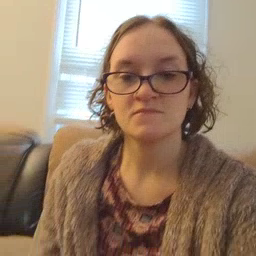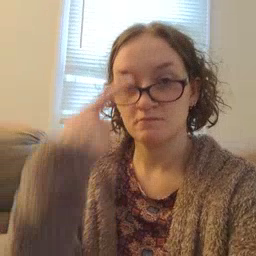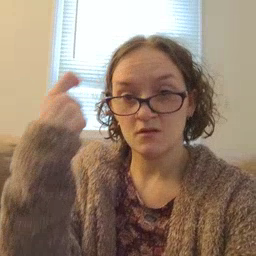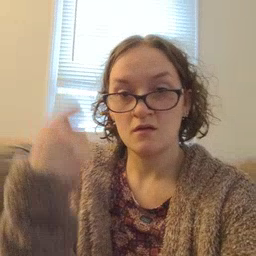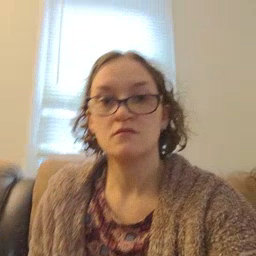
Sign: because